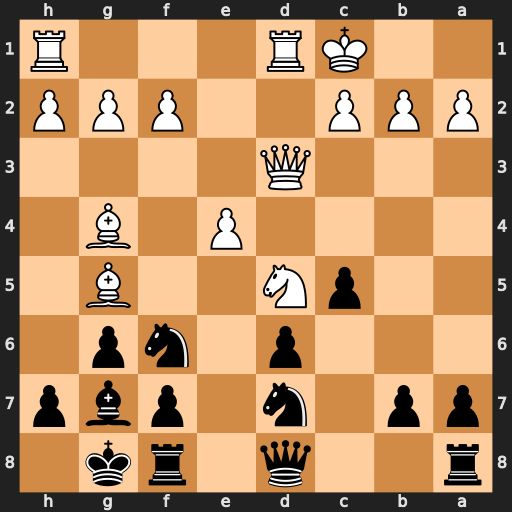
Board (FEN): r2q1rk1/pp1n1pbp/3p1np1/2pN2B1/4P1B1/3Q4/PPP2PPP/2KR3R
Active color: b
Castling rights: -
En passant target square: -
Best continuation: Ne5 Qh3 Nexg4